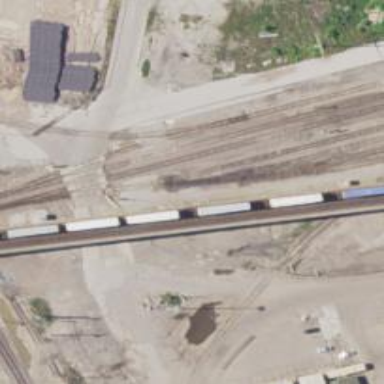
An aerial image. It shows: Railway siding with rails.